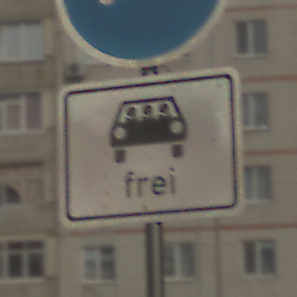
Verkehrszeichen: MehrfachbesetzePersonenkraftwagenFrei
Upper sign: Busssonderstreifen
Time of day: MorningAfternoon
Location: Outdoor (Urban)
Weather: PartlyCloudy
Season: NotSpecified
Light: Natural